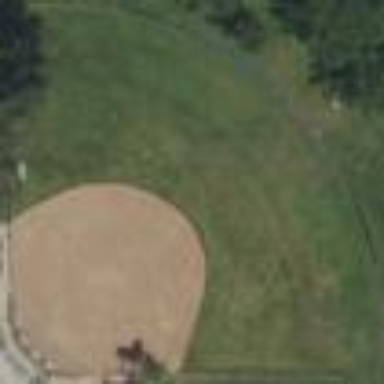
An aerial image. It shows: Baseball pitch for leisure land activities.